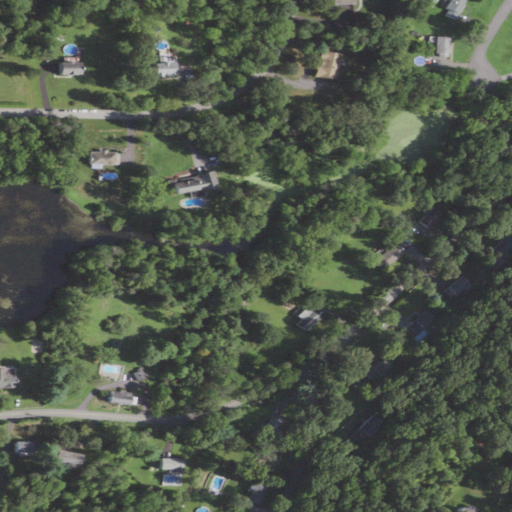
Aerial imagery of valley in New York named Union Valley containing deciduous forest, open development, woody wetlands, low intensity development, evergreen forest, medium intensity development, open water, and mixed forest